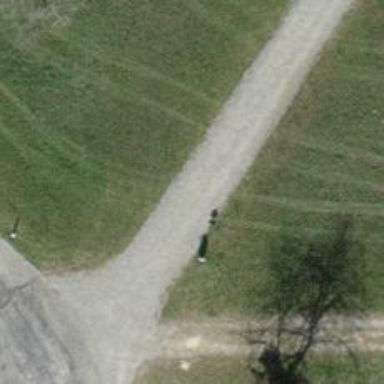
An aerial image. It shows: Track with grade 2 gravel surface.